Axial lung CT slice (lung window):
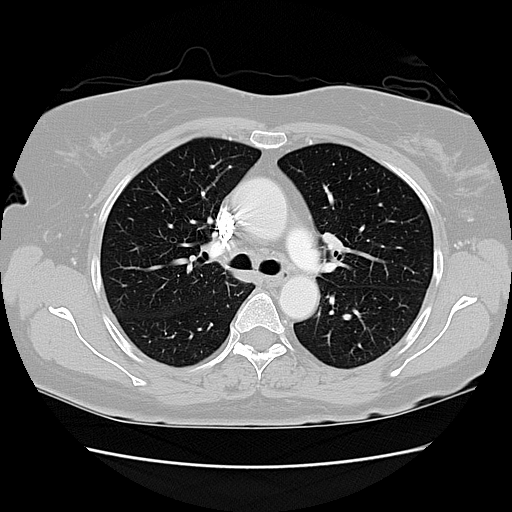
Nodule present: no